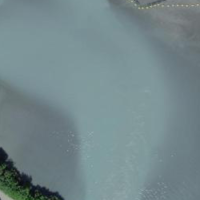
EUNIS habitat code: 14
Species observed at this site:
Mergus merganser